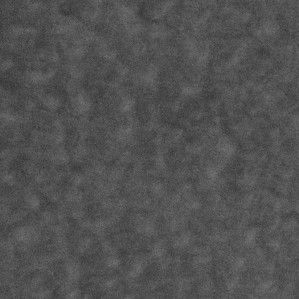
Label: frost